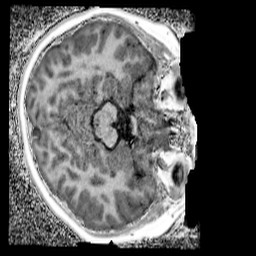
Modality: UNIT1_denoised
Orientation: axial
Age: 9
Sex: male
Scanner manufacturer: siemens
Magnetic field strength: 3 T
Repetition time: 4 s
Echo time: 0.00299 s